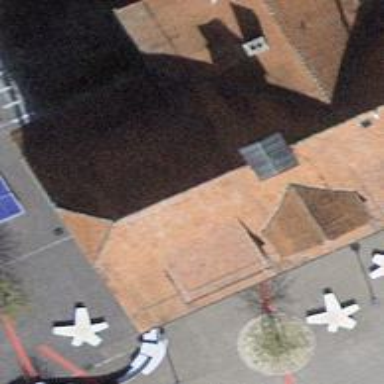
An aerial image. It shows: School.